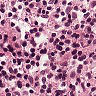
Metastatic tissue present: no